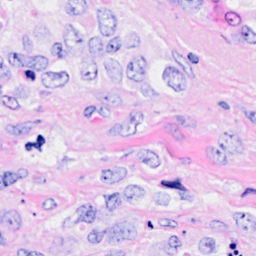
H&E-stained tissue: Breast